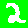
Digit: 2